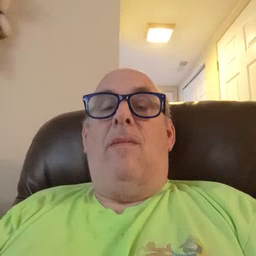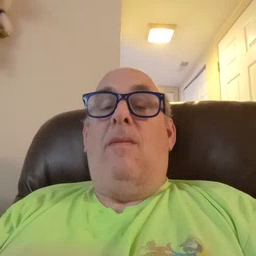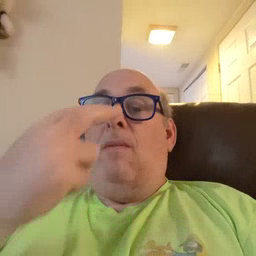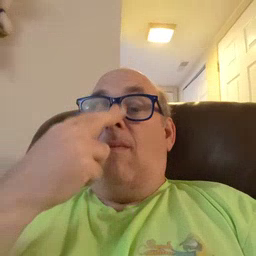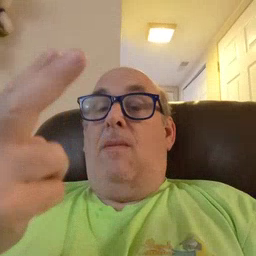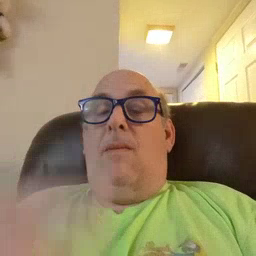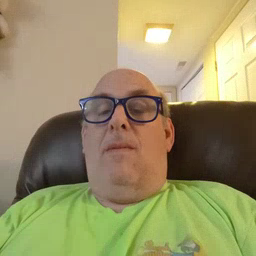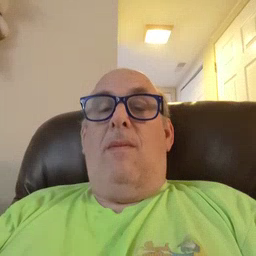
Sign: see